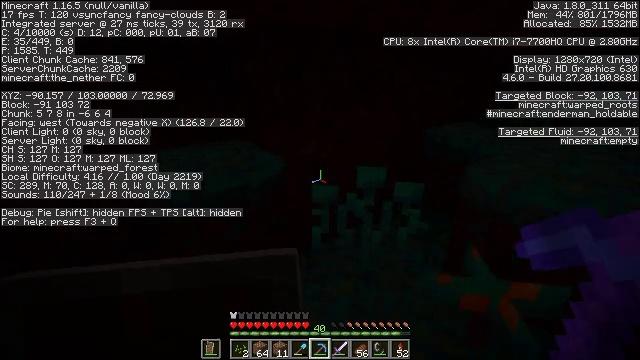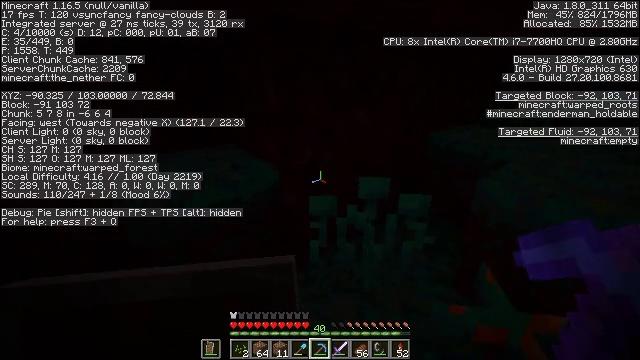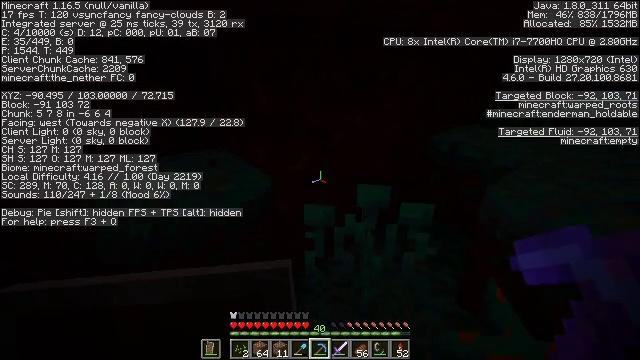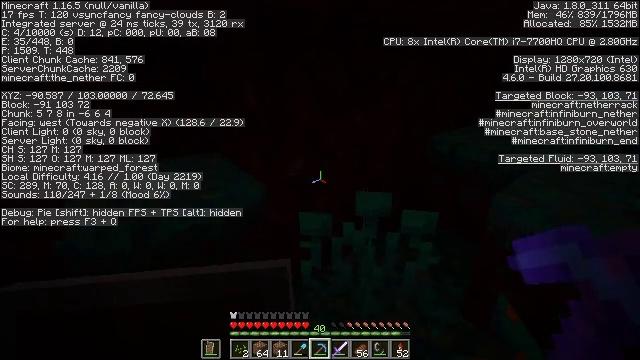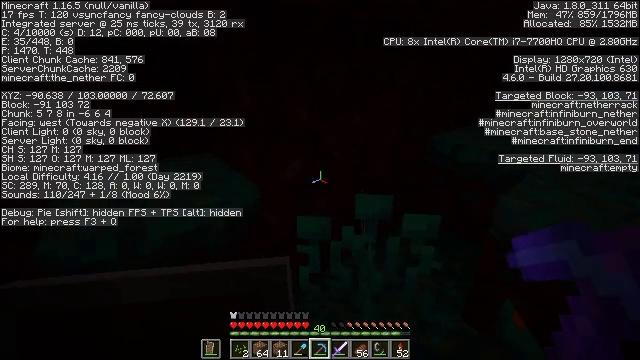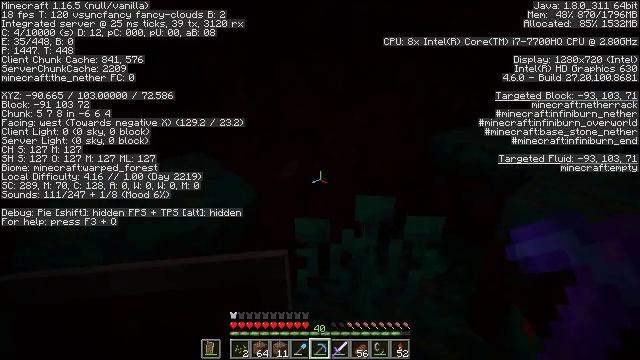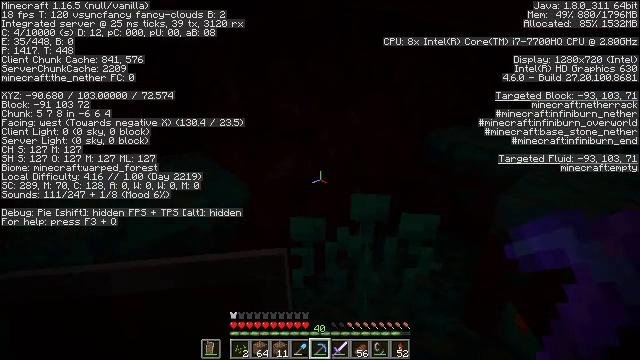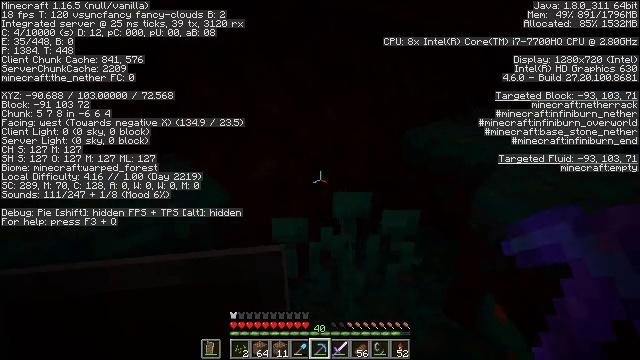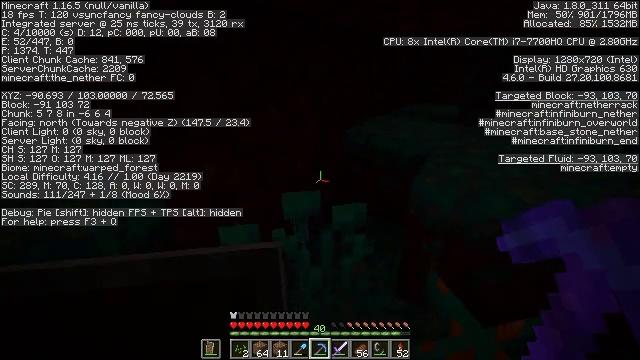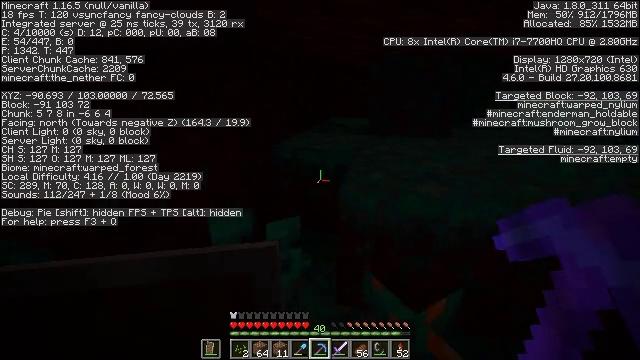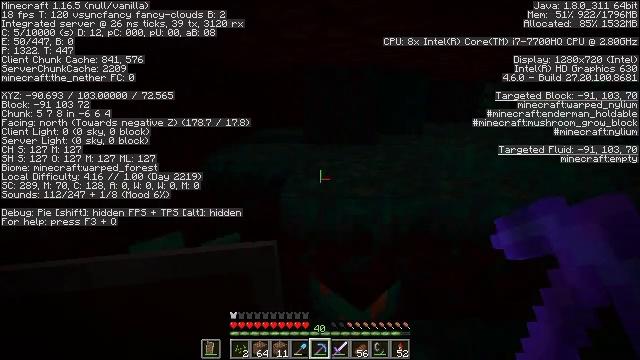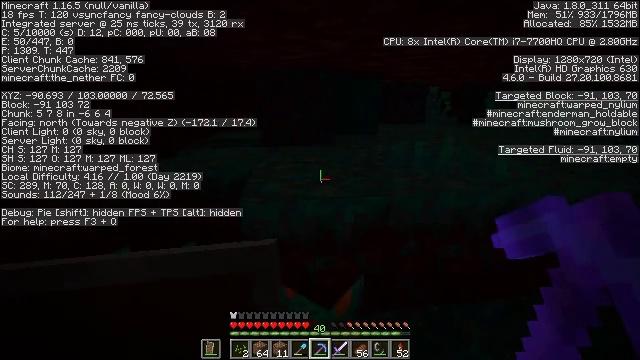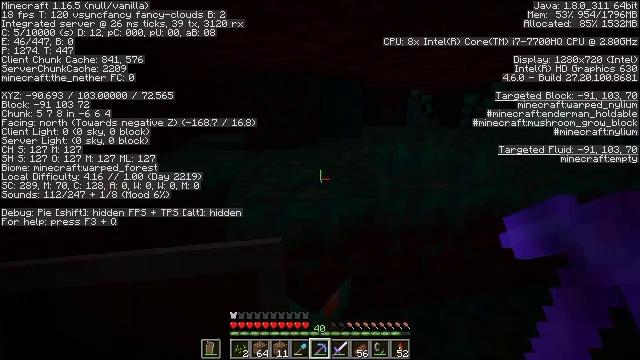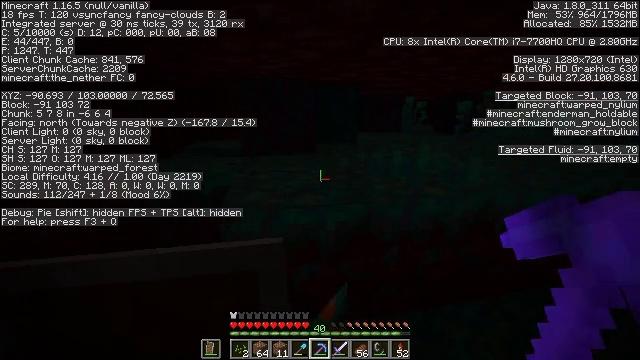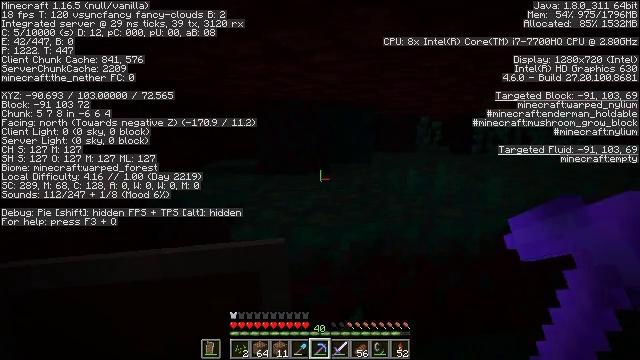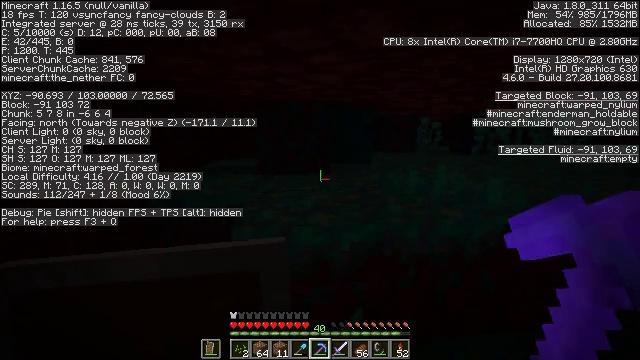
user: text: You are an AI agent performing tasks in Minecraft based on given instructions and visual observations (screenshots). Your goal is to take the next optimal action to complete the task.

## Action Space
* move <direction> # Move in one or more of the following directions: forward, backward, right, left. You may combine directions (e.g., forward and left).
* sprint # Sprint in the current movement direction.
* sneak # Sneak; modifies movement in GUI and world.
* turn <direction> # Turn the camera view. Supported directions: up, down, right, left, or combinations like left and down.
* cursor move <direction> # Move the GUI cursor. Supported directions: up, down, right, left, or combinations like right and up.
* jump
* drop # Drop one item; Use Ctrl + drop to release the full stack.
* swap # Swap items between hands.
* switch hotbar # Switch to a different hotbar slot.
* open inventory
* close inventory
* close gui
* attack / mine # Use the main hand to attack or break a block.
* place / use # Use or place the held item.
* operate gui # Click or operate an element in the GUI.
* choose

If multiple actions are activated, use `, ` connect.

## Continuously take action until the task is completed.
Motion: motion action
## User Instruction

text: Mine warped nylium in the Nether.
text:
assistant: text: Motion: move forward
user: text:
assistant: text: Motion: move forward
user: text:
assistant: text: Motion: no_op
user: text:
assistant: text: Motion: no_op
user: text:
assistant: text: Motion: no_op
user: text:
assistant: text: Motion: turn right
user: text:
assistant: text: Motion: turn right
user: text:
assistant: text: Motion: turn right
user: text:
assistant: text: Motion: turn right and up
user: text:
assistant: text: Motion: turn right and up
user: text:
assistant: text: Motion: turn right
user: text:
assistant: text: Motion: turn right
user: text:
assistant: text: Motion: turn up
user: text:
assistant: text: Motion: turn left and up
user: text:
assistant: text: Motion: no_op
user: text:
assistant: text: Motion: no_op
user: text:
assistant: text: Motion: turn right
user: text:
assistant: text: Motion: turn right
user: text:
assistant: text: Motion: turn right and down
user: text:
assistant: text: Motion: turn right and up
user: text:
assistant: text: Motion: turn right and up
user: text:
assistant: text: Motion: turn right and up
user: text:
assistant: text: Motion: turn right
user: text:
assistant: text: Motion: turn right
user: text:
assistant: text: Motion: turn right
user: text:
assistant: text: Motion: turn right
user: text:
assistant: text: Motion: turn right
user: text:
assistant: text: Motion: move forward, turn right
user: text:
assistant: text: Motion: move forward and move right, turn right
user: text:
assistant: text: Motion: move forward and move right, turn right